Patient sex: M
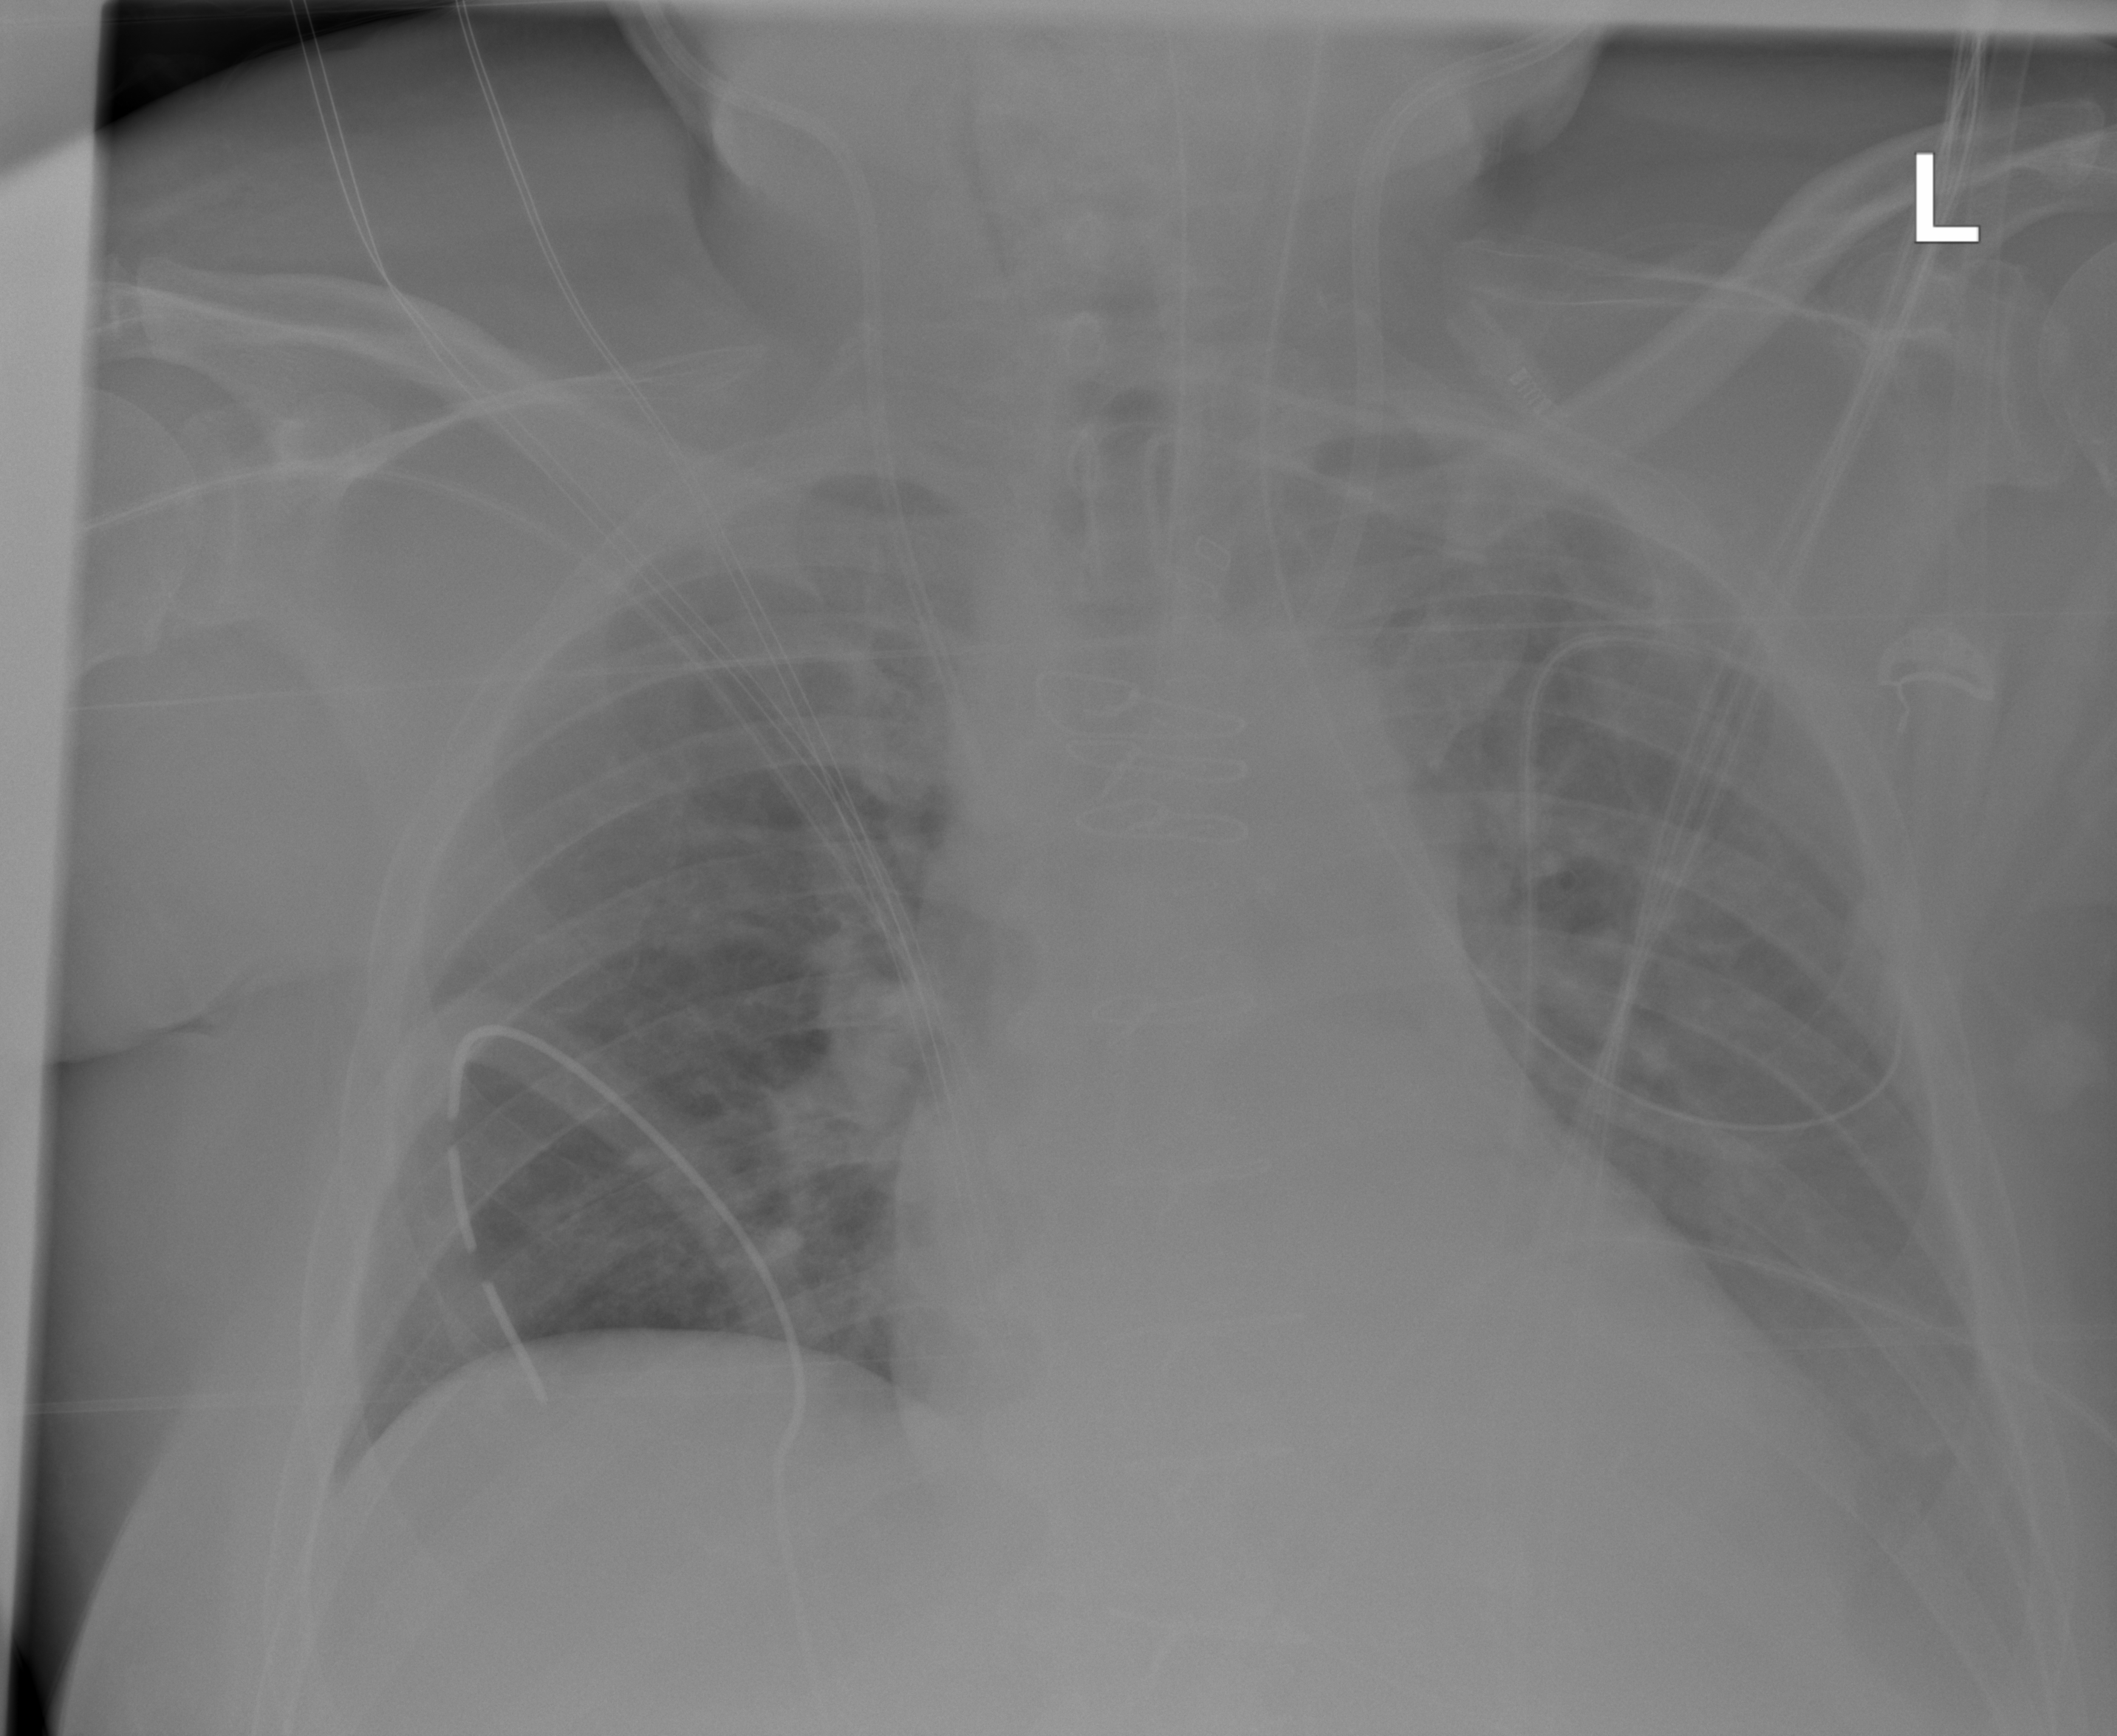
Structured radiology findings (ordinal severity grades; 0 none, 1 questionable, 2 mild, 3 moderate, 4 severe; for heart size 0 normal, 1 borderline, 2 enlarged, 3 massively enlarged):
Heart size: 2
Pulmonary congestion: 0
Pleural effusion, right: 0
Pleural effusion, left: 2
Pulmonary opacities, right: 0
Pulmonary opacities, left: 0
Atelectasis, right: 0
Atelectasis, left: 2